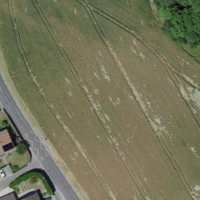
EUNIS habitat code: 52
Species observed at this site:
Allium ursinum